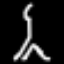
Label: The Eiffel Tower